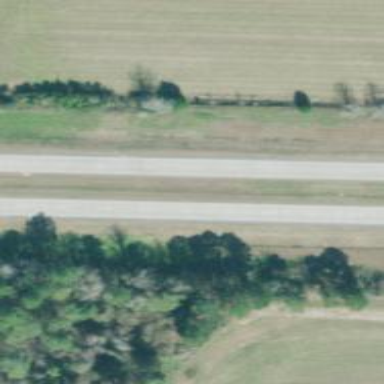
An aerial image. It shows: Trunk highway that is also expressway with dual carriageway.